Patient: sex M, age 45
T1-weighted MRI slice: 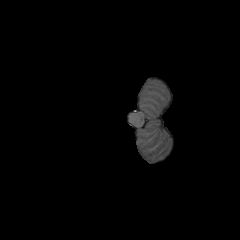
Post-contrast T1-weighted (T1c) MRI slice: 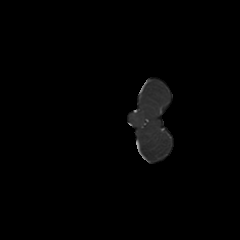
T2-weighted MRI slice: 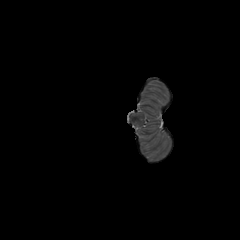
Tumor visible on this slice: no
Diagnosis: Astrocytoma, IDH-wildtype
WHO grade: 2